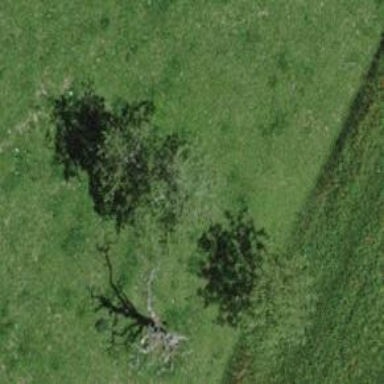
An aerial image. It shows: Agricultural area with broadleaved deciduous trees.